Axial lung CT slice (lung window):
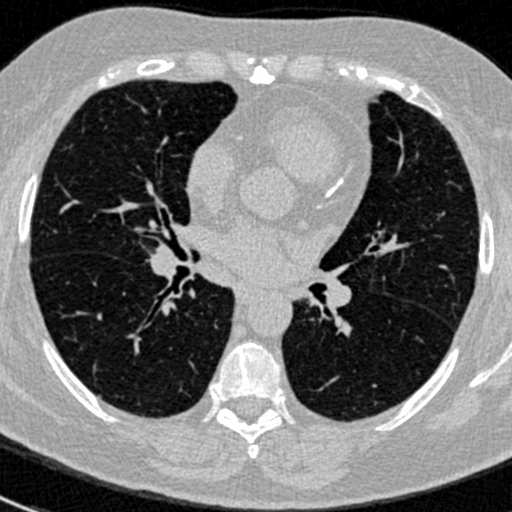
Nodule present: no